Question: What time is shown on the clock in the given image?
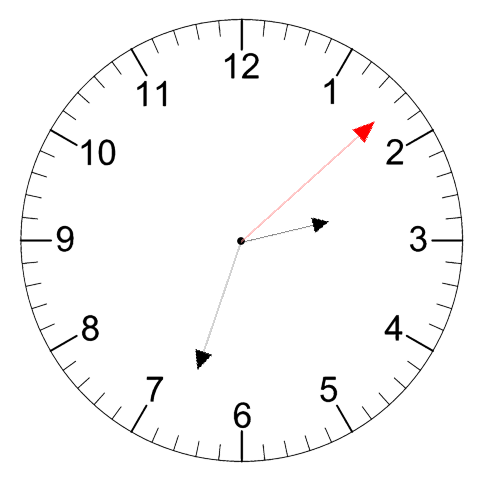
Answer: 02:33:08